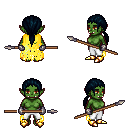
a pixel art fantasy rpg character, female body template, orc, green skin, yellow tattered cape, white pants, raven ponytail hairstyle, metal gloves, gold boots, spear, four views (front, back, left, right), 2x2 character sprite sheet, small pixel art, hard edges, no anti-aliasing